Question: I have two branch and they are called as NewFeature1 and subFun100. subFun100 is a branch created from previous commit in NewFeature1. Now, I have fixed code in subFun100 and I want to merge back into NewFeature1 branch. But, I have conflict like this. I just want to take both codes and how shall I do? Merge button is hidden and I can't click. Is there any step I am missing?

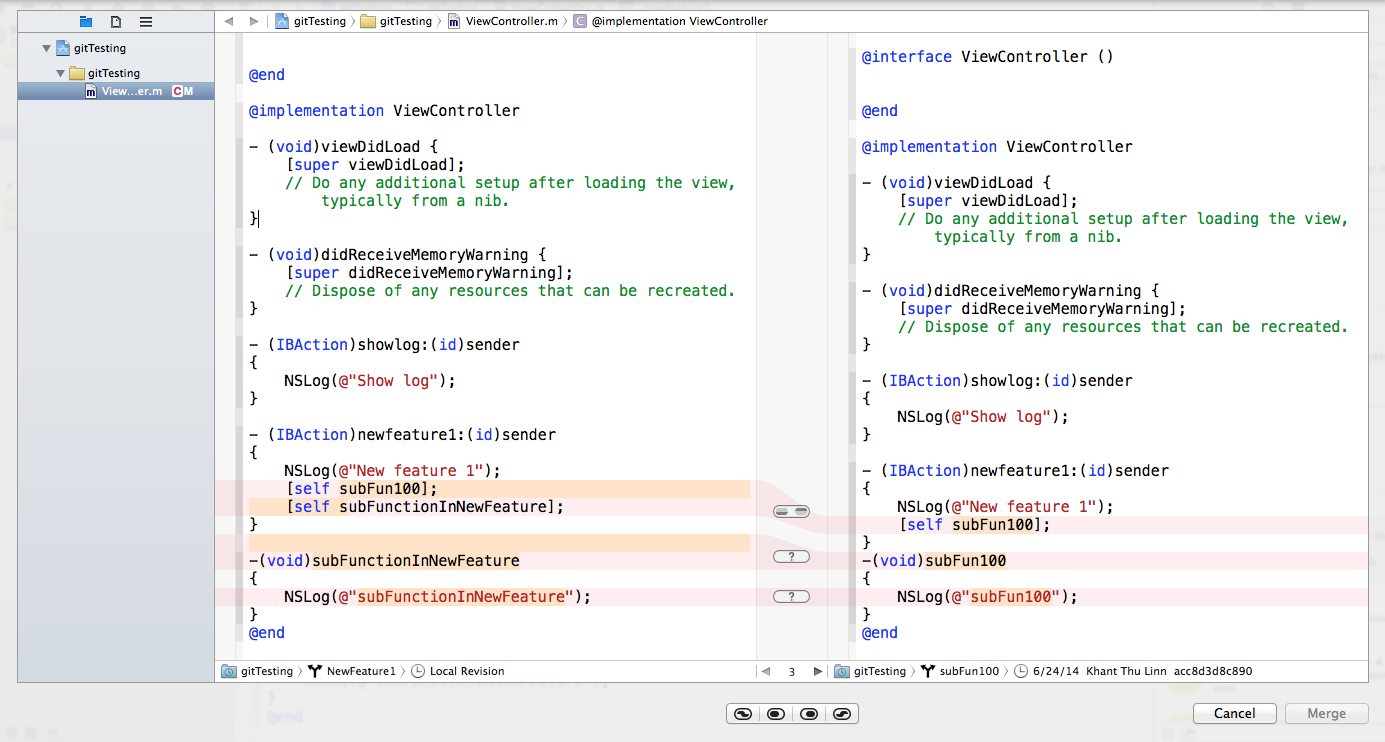
Answer: <URL> from developer apple.
> 3 . Resolve differences by using the left and right buttons to specify which file's contents to use.4 . After resolving all differences and conflicts, click Merge.

Use these 4 buttons. (red circle)
<URL>